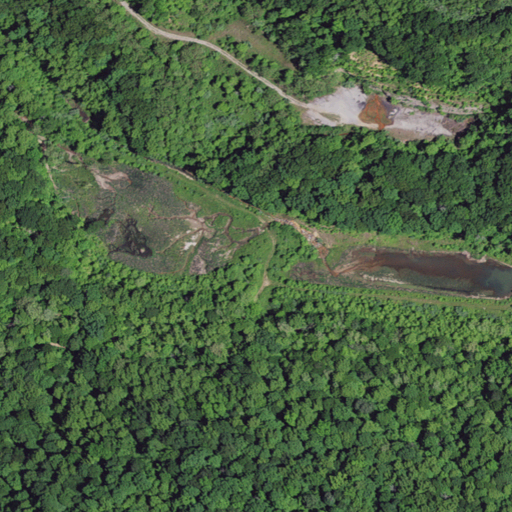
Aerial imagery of valley in Kentucky named Puncheon Camp Hollow containing deciduous forest, open development, grassland, and open water